Question: I need to implement this UML in code. Can someone help me understand 2 questions about this UML representation? This is for a programming class in Java.

The exercise states:
The StringFilter is the class where clients may add several specific word filters, represented by the interface Filter.
The StringFilter does not depend on any specific filter. As an example, the ContainsWord filter is a standard filter provided by the library, while ContainsText and LengthBelow are developed by the client.
I'm having trouble understanding the relationships in the UML.
--
1st Question:
From my understanding, StringFilter is a class. And StringFilter, implements the interface Filter. Is this true? If in the code, I were to define , would it be correct?
--
2nd Question:
ContainsWord is a class, and implements the accept() method, defined in the interface Filter. Is this true? And should ?
--
I'm having trouble understanding what implements what exactly. Relationships from to the interface and to the interface , are somewhat confusing to me.
Thank you!
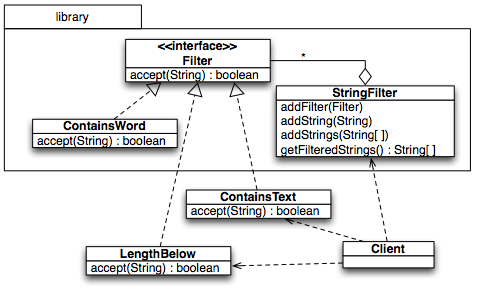
Answer: 1) 'StringFilter' does not implement 'Filter'. 'StringFilter' uses instances of 'Filter' to do its job (v.g., the 'addFilter' method). The "implements" (in UML speech I think it is "realizes") line is the dashed one.
2) That is exactly what the diagram represents. 'ContainsWord' is a implementation (UML -> realization) of 'Filter' and so must implement 'accept'.